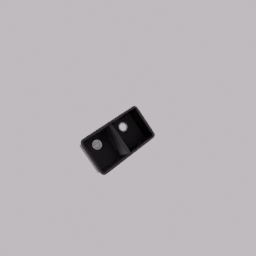
Label: appliances